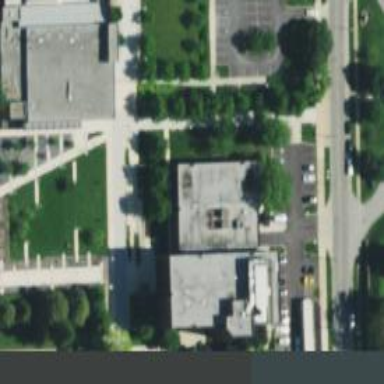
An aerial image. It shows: Library building.